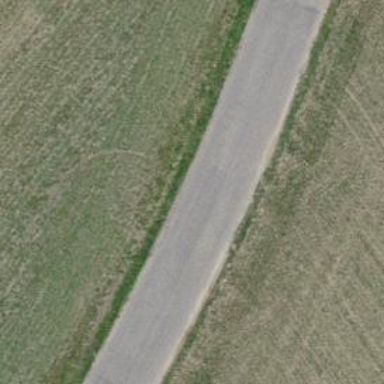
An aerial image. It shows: Unclassified road with asphalt surface.